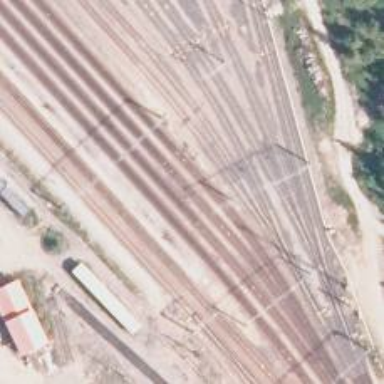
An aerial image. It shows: Railway signal.